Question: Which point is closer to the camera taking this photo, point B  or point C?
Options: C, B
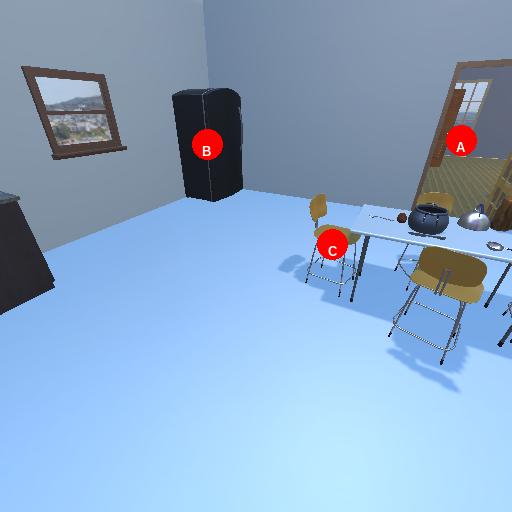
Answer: C